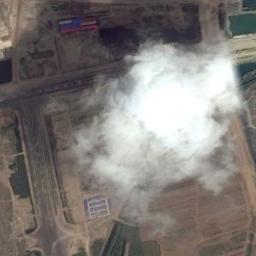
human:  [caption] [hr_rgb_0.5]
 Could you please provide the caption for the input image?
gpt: The big group of white clouds are in the air and the clouds are cast on the khaki fields .

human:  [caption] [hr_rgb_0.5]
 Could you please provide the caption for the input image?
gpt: There were thick clouds in the air, And we could barely see anything on the ground .

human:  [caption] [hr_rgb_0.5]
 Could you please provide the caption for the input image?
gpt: The cumulus clouds are located above the khaki and green farmland and the shadow of the clouds is on the farmland .

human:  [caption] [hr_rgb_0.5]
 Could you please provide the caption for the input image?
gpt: The white cloud is above bare farmland and some roads .

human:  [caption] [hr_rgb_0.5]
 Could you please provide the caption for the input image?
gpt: One piece of thick white cloud over some farmlands .